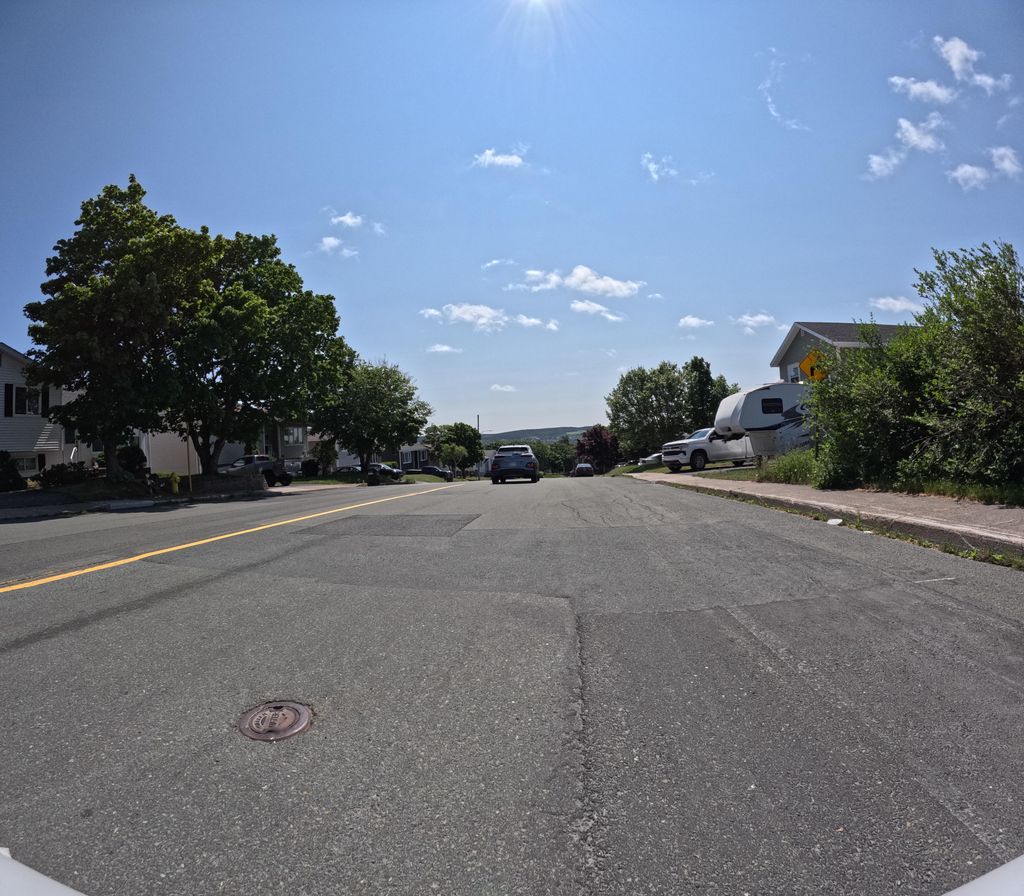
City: st_johns